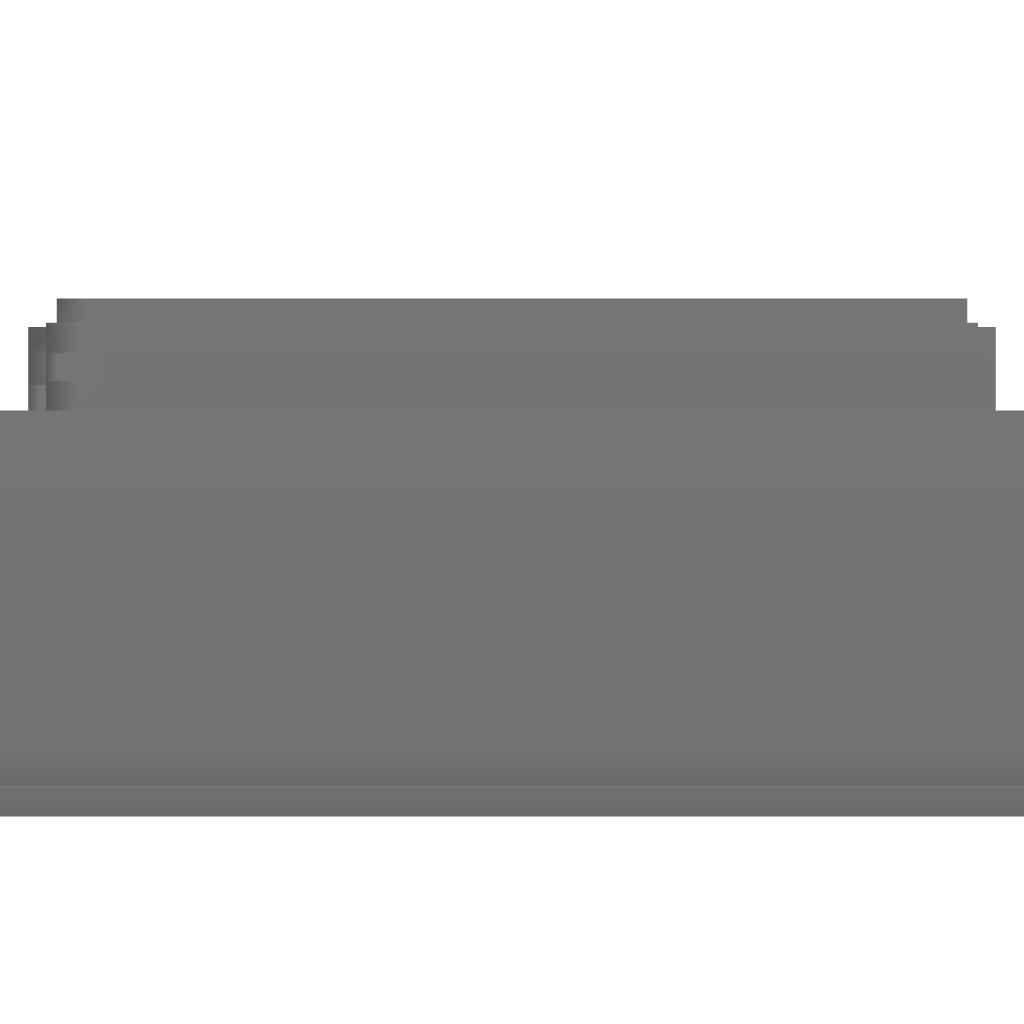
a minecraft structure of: Compact 9-0 Count Down bad low quality